Field crop: maize
Growth stage: 2
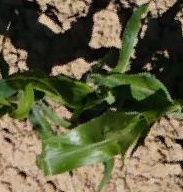
Species: maize